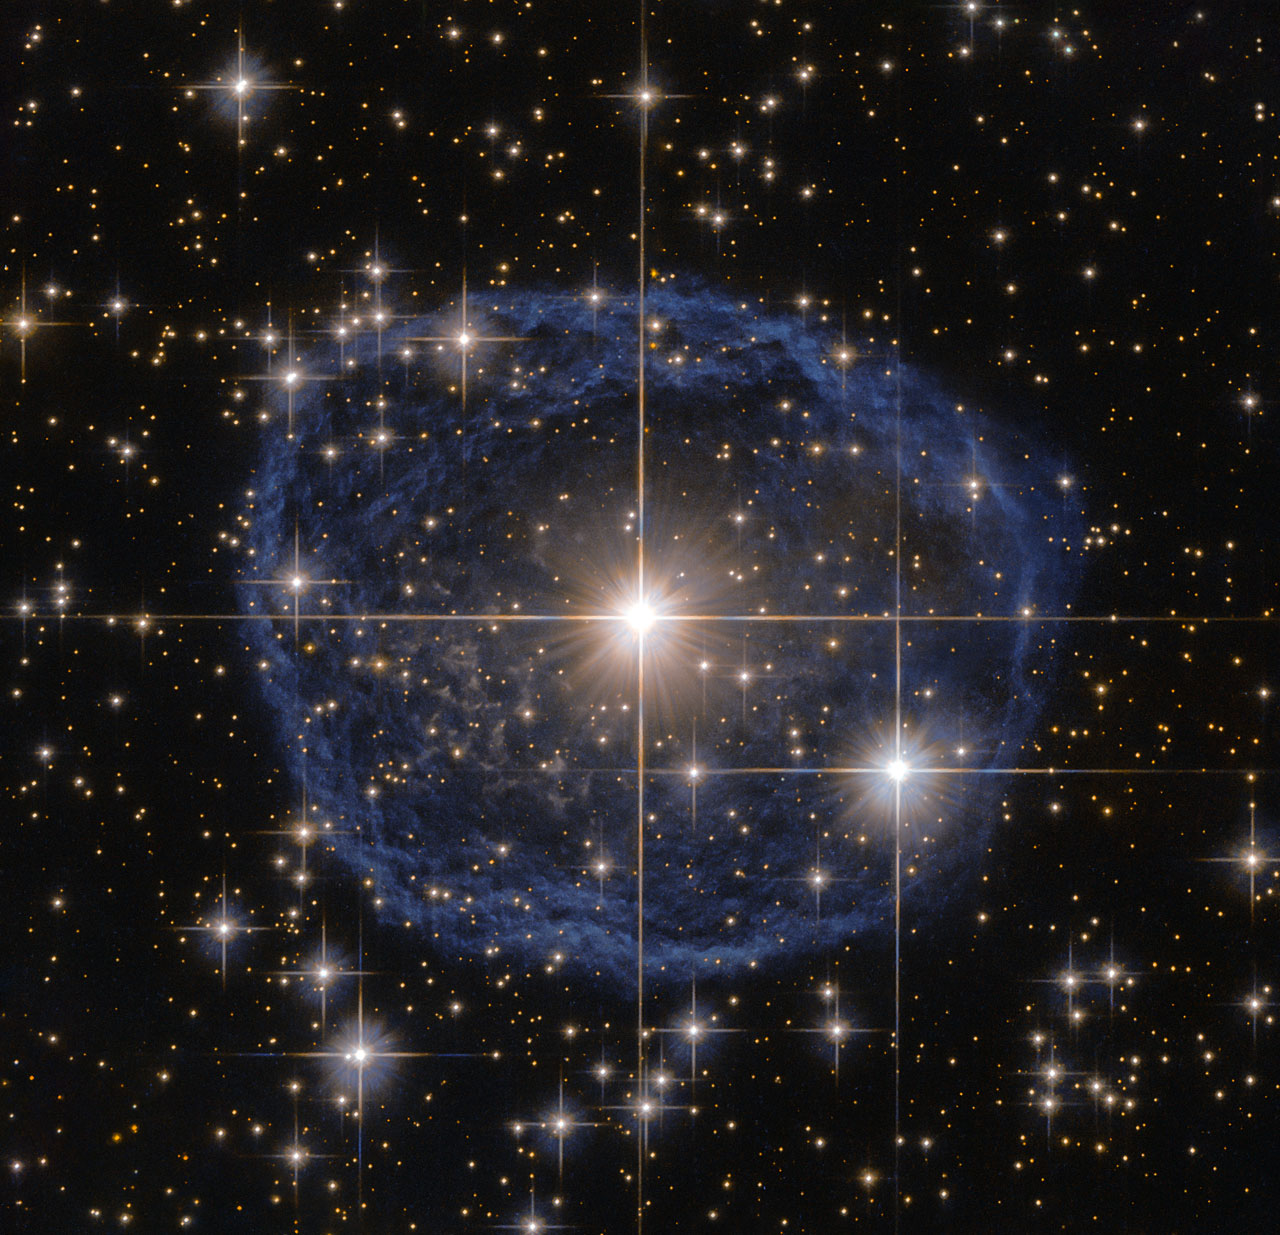
Hubble's Blue Bubble Hubble's Blue Bubble, wr31a